Question: I have spent a lot time by searching and trying different options but with no luck :(
phpThumb is working like a charm on development machine but on server it fails with no error.I am using ajaxForm to upload image.
'''
$phpThumb->setSourceData($thumb_source_path);
$phpThumb->setParameter('w', 180);
$phpThumb->setParameter('h', 160);
$phpThumb->setParameter('zc', true);
$output_filename = $imgThumbPath;
if ($phpThumb->GenerateThumbnail()) {
if ($phpThumb->RenderToFile($output_filename))
{
}
} else {
echo 'Failed:<pre>'.$phpThumb->fatalerror."
".implode("
", $phpThumb->debugmessages).'</pre>';
}
'''

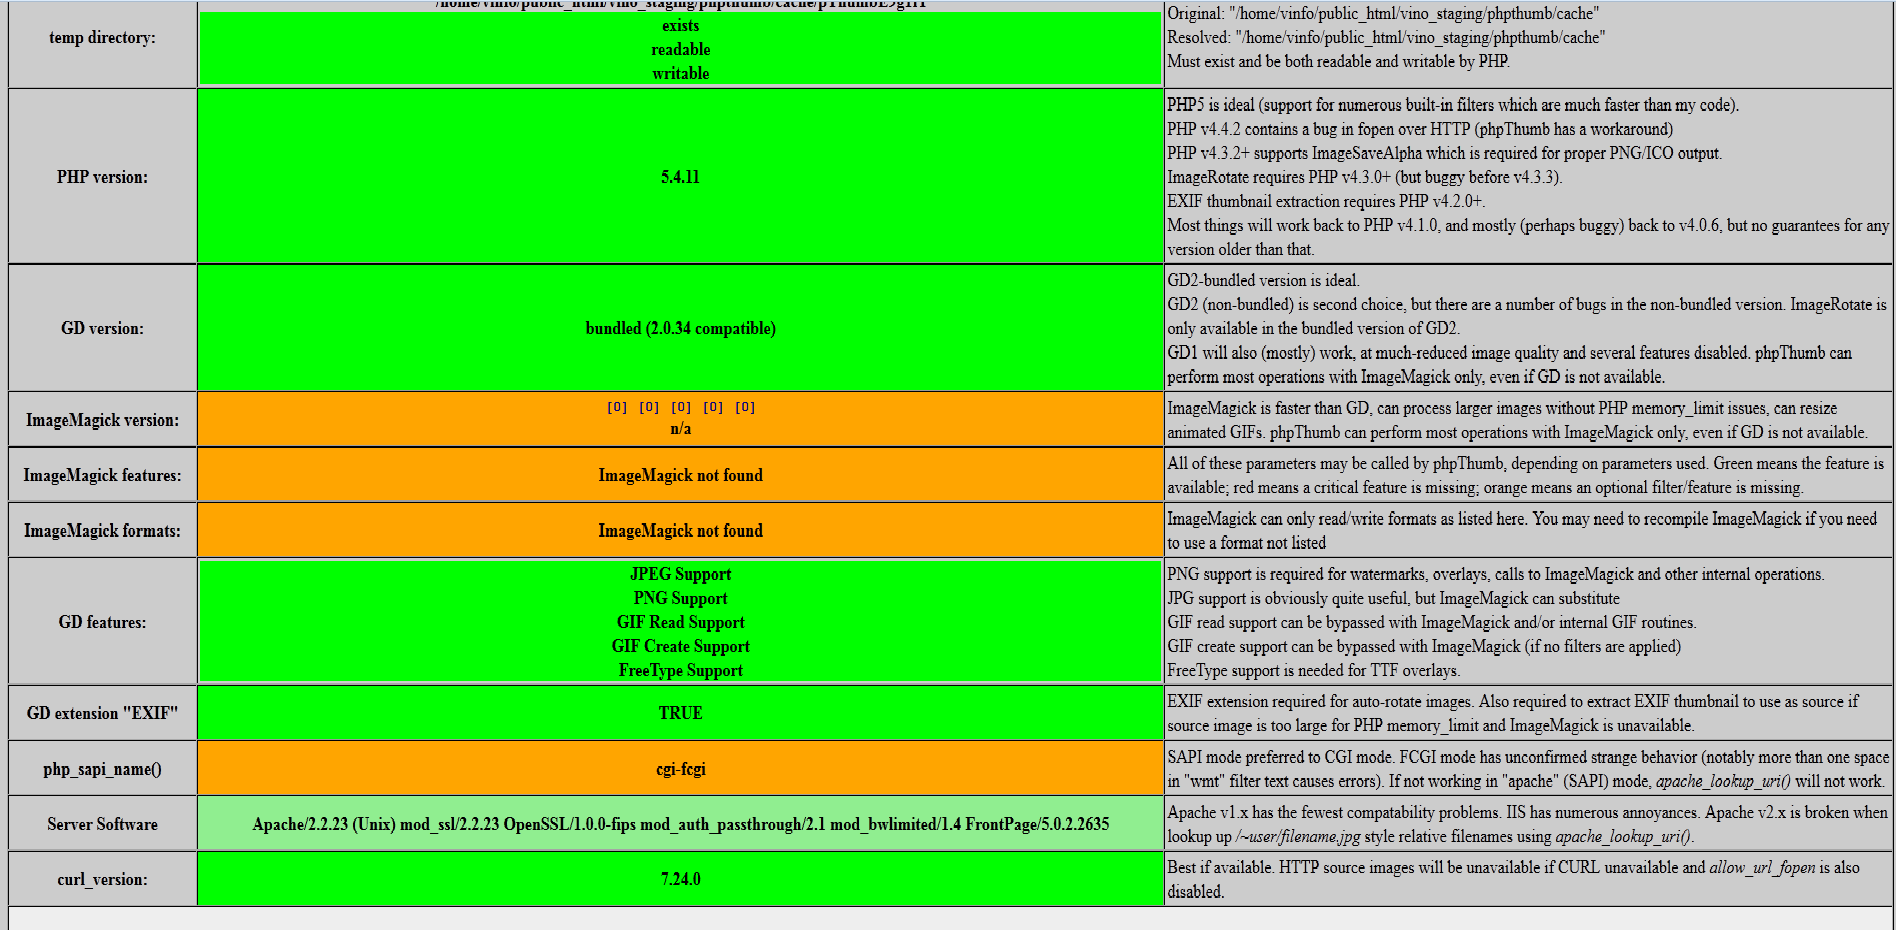
Answer: I was not getting error because of '@ImageCreateFromString($RawImageData);' After removing '@' I got to know that problem was related to 'memory_limit'. My problem solved setting 'memory_limit' to '-1' for infinite allocation.
Thanks